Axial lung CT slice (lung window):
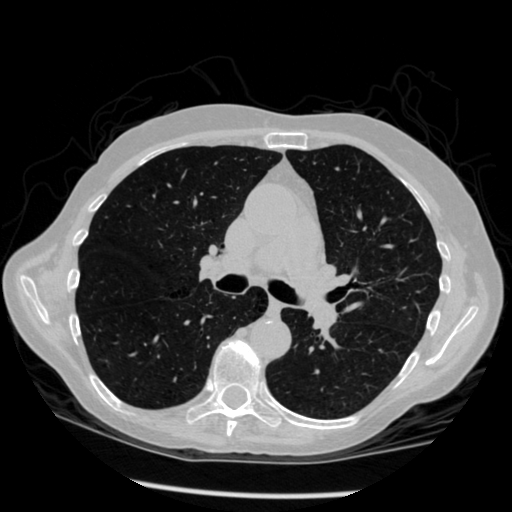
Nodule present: no